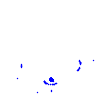
Particle: pion